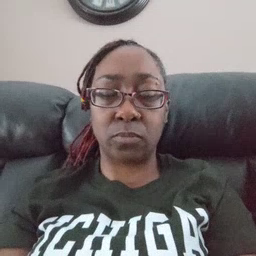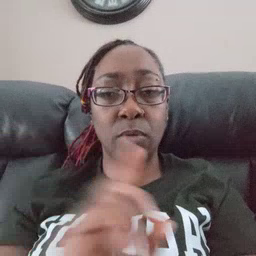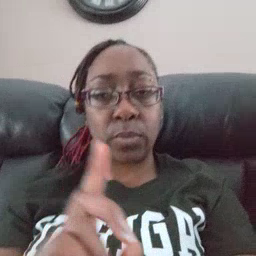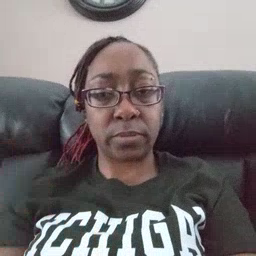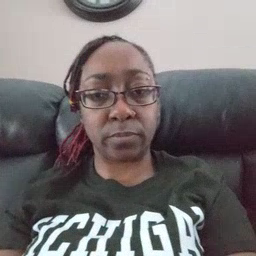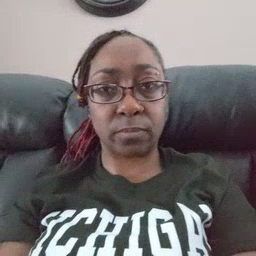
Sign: where